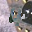
Label: 4